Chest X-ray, PA view. Patient: 55 years old, sex M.
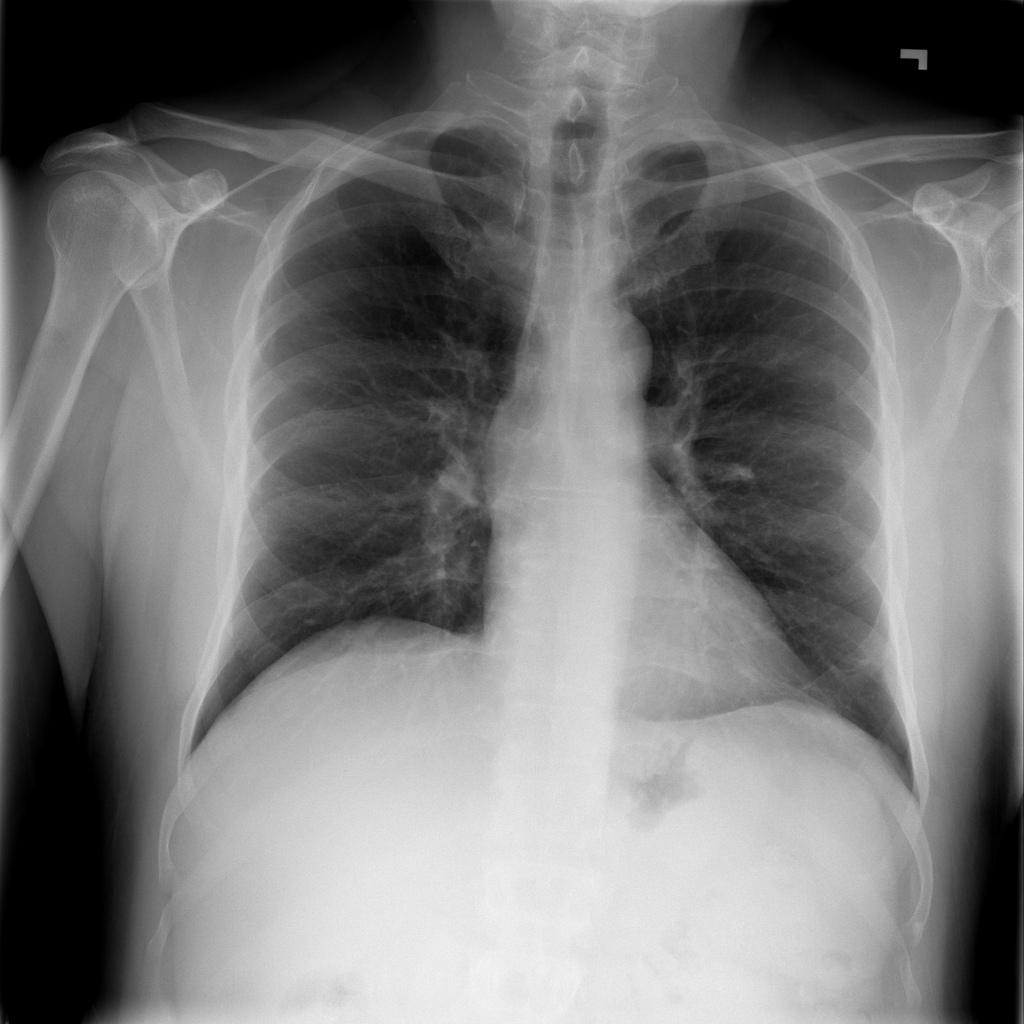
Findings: No Finding